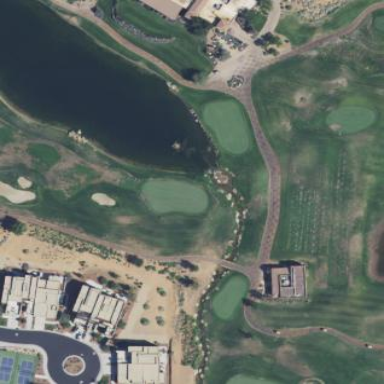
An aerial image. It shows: Water hazard on golf course. The hazard is natural water feature.